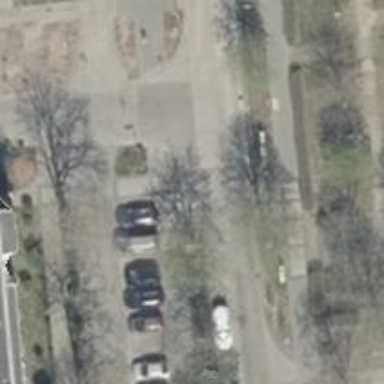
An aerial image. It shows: Sidewalk.